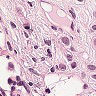
Metastatic tissue present: yes